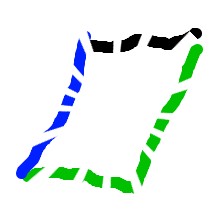
Shape: parallelogram